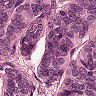
Metastatic tissue present: yes